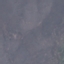
Land use / land cover: HerbaceousVegetation